Field crop: maize
Growth stage: 2
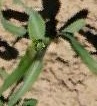
Species: maize